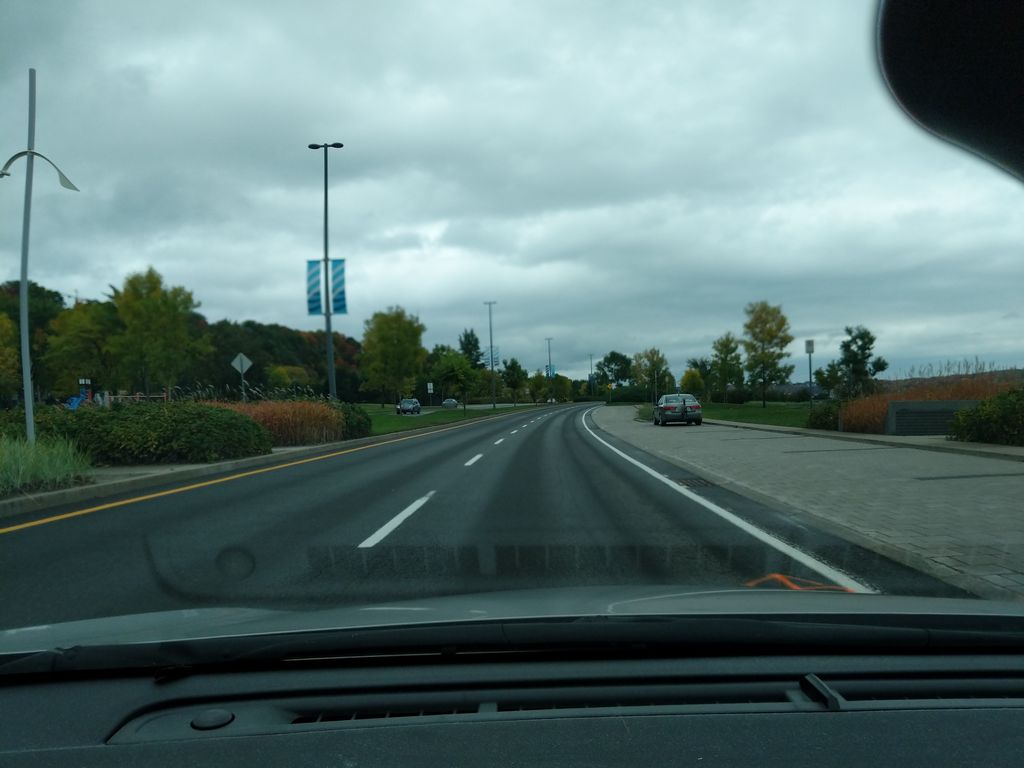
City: quebec_city